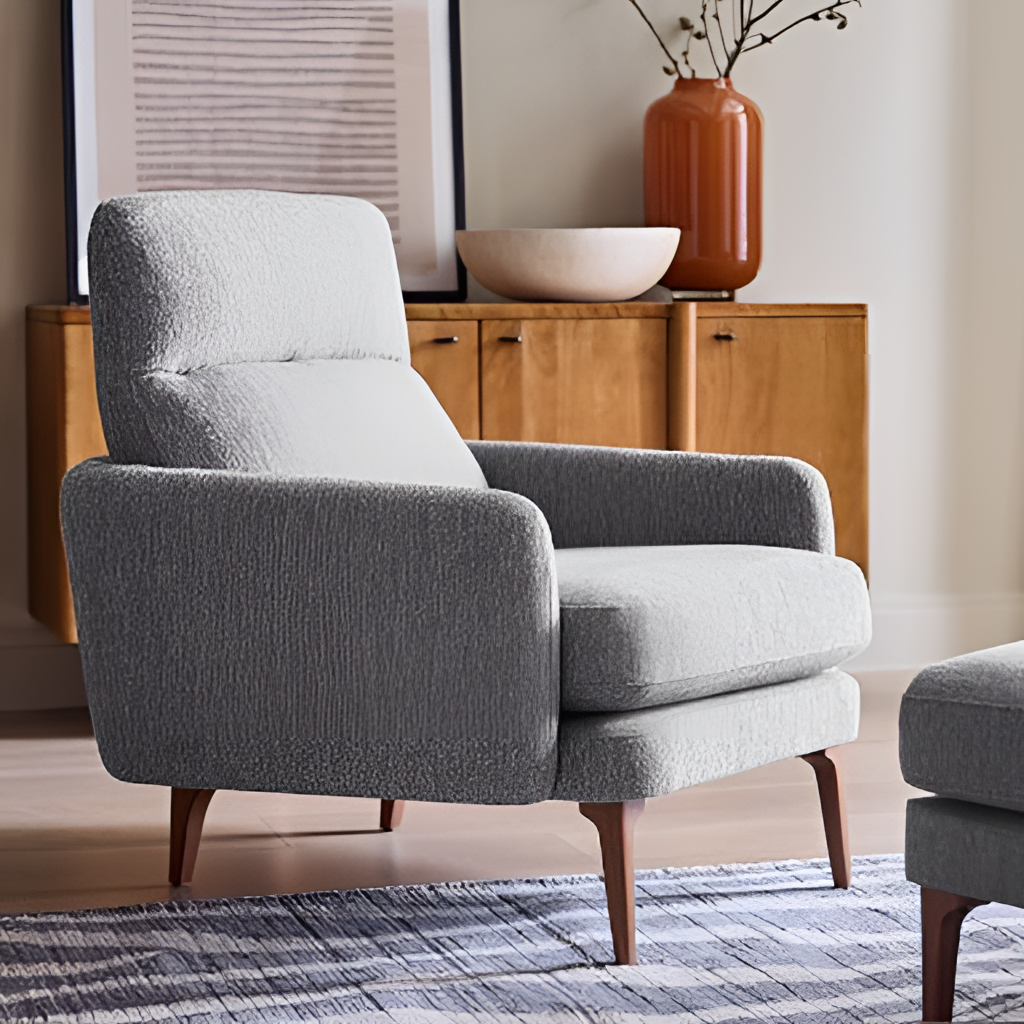
fabric armchair, living room, minimalist, paint wallpaper, with solid pattern, brown wood flooring, with plank pattern